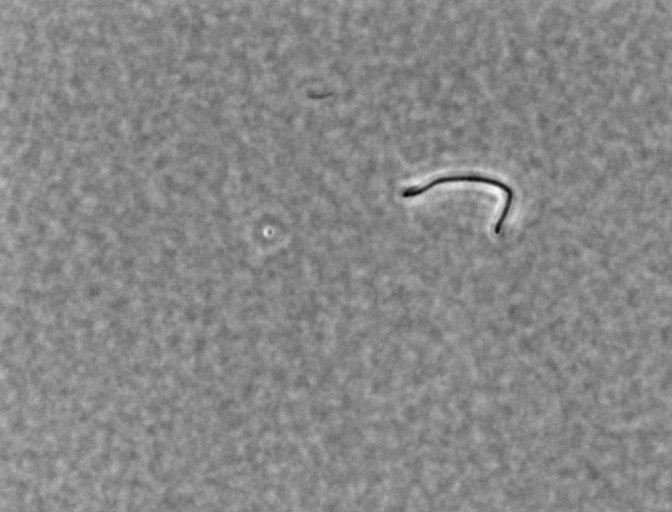
Bacillus subtilis